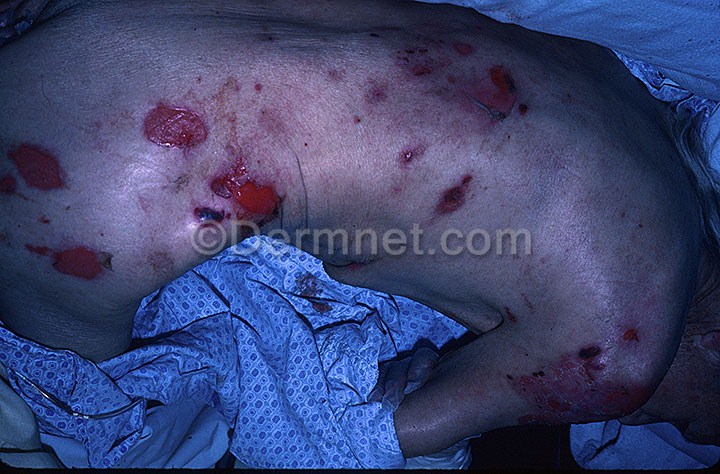
Disease: Bullous Disease Photos